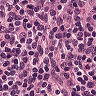
Metastatic tissue present: no